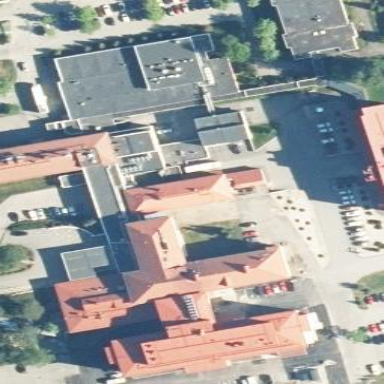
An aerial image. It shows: Hospital building.